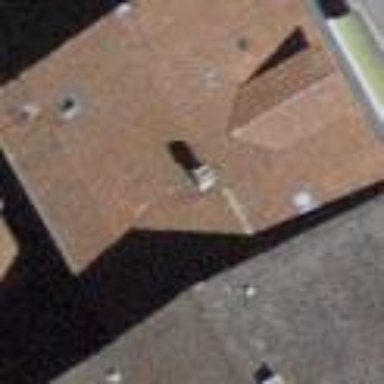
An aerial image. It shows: Detached building with gabled roof made of roof tiles.